Interaction volume radius: 5 \u00c5
Interaction volume height: 25 \u00c5
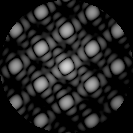
Disorder parameter: 0.06296